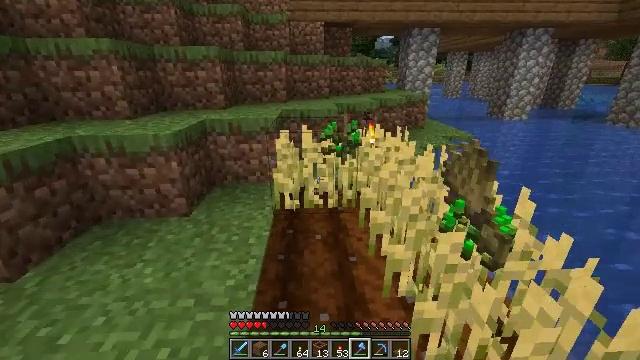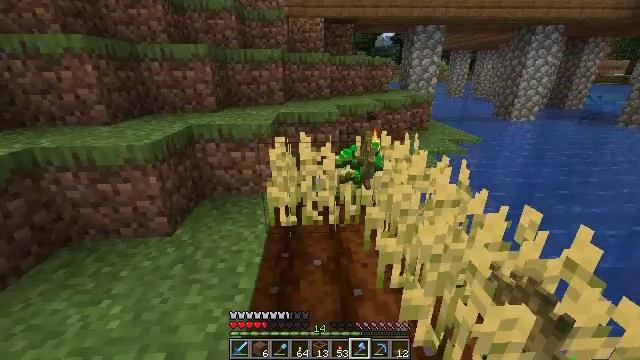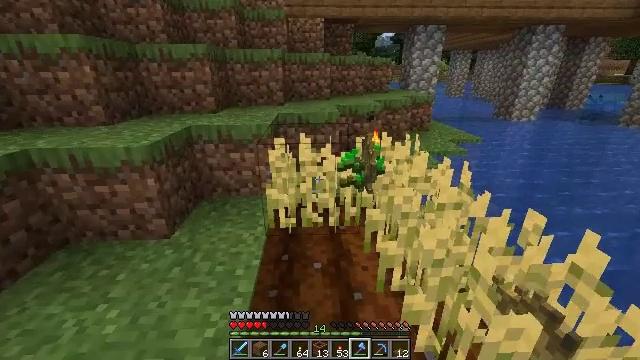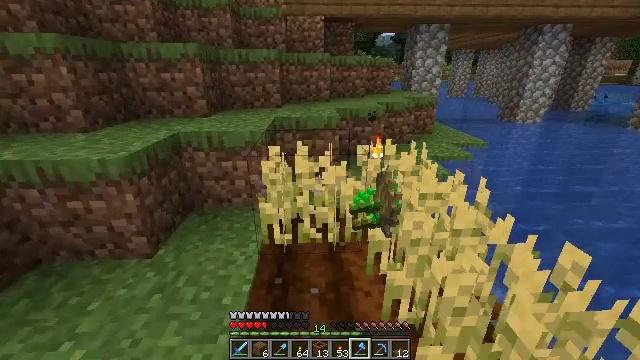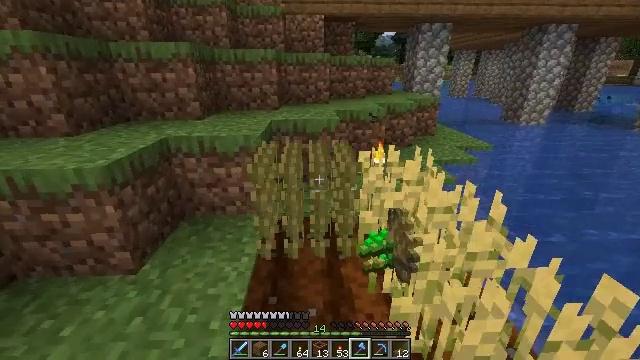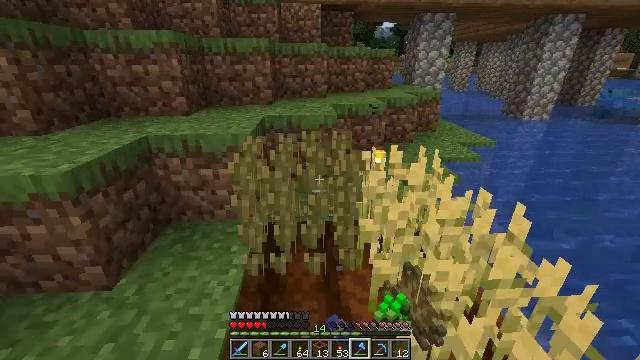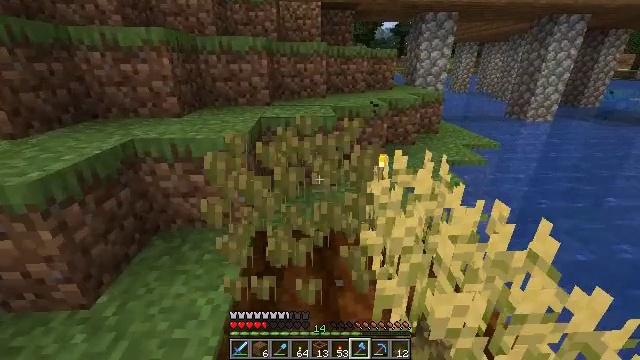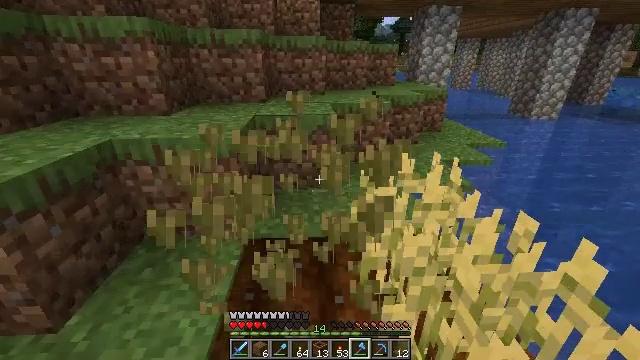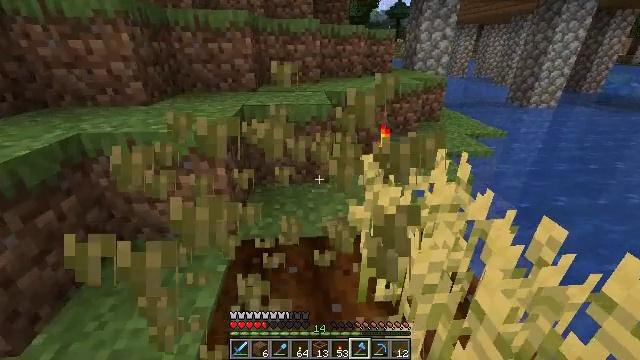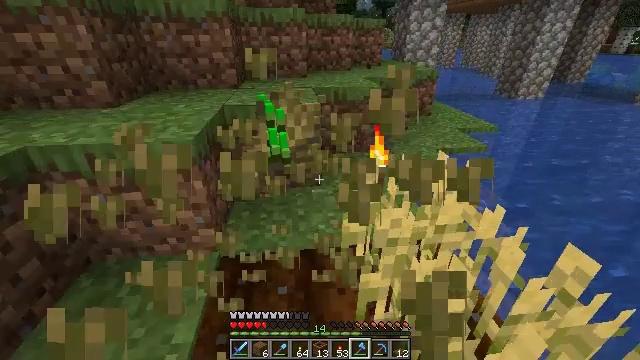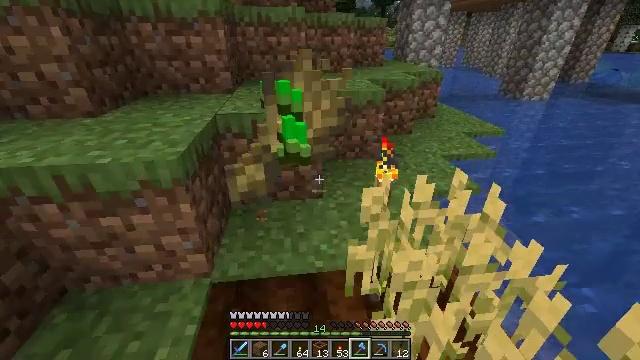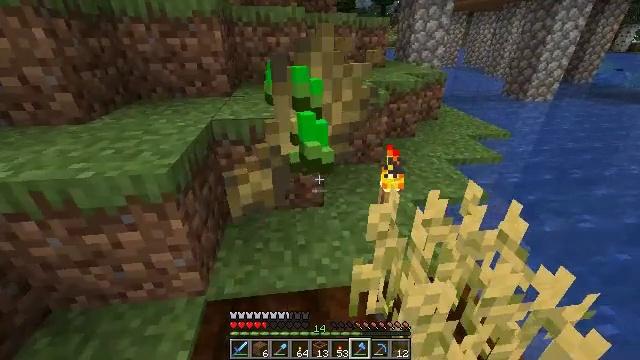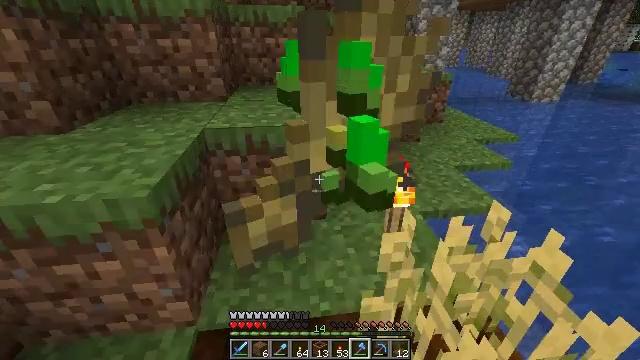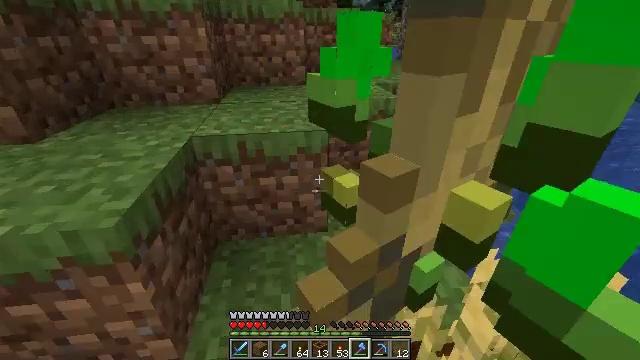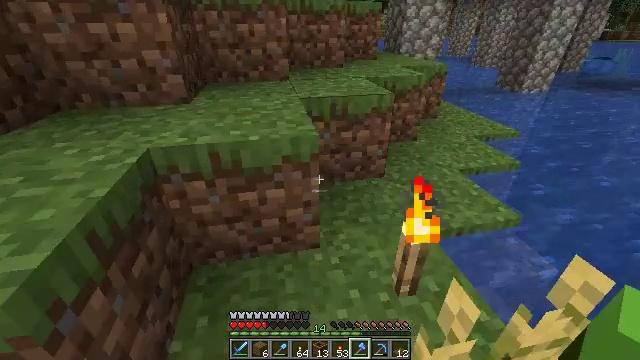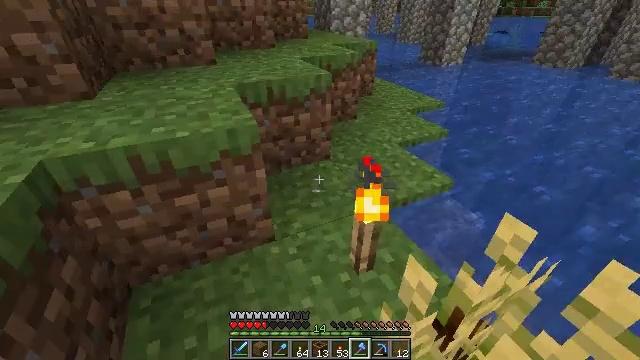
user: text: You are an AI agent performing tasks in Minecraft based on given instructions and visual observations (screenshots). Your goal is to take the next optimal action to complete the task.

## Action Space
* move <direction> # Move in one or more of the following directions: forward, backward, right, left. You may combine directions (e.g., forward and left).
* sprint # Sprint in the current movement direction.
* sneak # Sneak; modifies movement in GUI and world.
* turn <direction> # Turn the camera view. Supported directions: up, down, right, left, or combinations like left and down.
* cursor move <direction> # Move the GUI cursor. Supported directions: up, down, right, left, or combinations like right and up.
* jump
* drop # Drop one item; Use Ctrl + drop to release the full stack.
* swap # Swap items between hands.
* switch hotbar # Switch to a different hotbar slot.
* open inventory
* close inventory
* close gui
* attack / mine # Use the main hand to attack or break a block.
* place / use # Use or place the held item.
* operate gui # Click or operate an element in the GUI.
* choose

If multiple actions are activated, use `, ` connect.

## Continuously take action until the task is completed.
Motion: motion action
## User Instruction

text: Get wheat from the farmland.
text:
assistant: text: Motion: move forward
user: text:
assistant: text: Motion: move forward
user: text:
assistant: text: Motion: move forward
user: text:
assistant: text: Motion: move forward, attack / mine
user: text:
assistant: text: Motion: move forward, turn down, attack / mine
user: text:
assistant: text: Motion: move forward
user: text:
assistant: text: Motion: move forward
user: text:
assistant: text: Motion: move forward, turn right and down
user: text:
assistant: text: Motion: move forward, turn right and down
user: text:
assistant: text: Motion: move forward
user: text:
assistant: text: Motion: move forward
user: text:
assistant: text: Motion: move forward
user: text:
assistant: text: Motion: move forward
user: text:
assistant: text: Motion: move forward, turn right and down
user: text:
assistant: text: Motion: move forward, turn right and down
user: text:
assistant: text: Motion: turn right and down
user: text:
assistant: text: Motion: turn right and down
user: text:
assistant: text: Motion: turn right
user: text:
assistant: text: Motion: turn right
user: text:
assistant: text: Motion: turn right
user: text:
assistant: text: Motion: turn right and up
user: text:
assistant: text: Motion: turn left
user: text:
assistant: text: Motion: no_op
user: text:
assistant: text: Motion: no_op
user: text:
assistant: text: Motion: no_op
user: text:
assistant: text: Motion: no_op
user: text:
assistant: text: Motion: move left, turn right and down
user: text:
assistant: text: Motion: move left, turn down
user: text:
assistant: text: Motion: move left, turn down
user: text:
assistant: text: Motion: move left, turn right and down